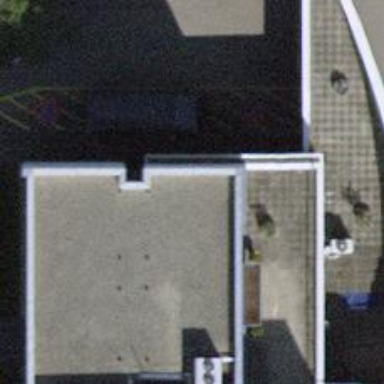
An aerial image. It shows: Ambulance station for emergencies.